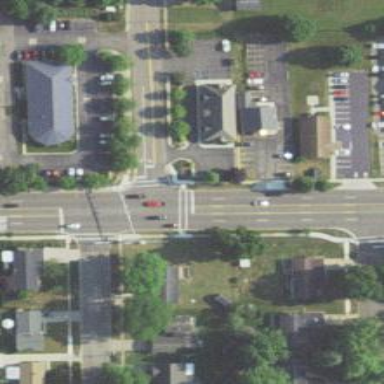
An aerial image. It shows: Marked crossing on footway.